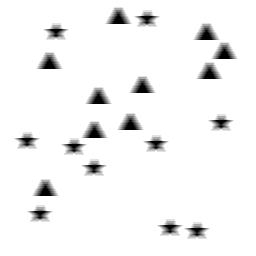
Squares: 0
Triangles: 10
Stars: 10
Total shapes: 20